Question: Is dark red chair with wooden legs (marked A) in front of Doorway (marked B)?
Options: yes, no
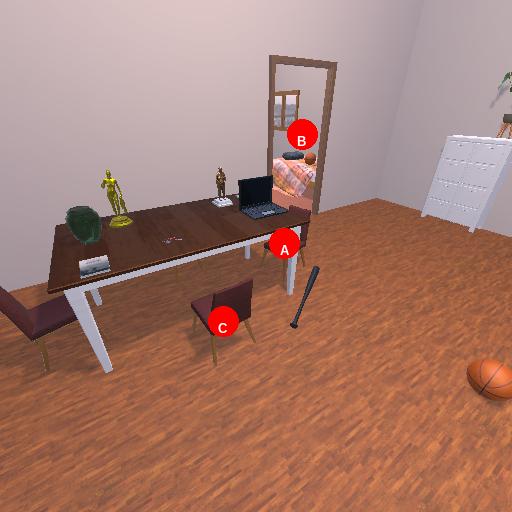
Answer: yes